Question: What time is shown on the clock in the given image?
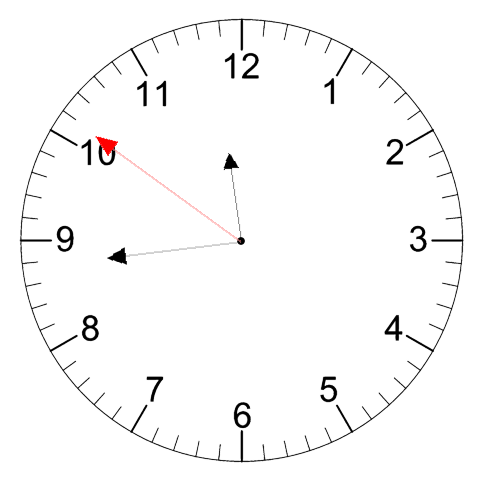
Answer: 11:43:51